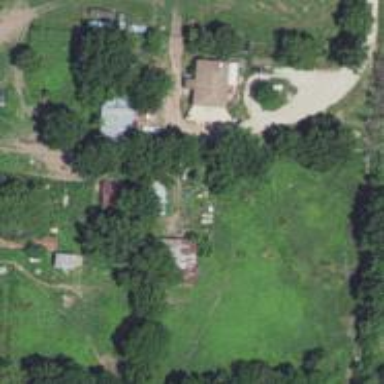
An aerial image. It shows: Farmyard area.